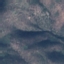
Land use / land cover: HerbaceousVegetation